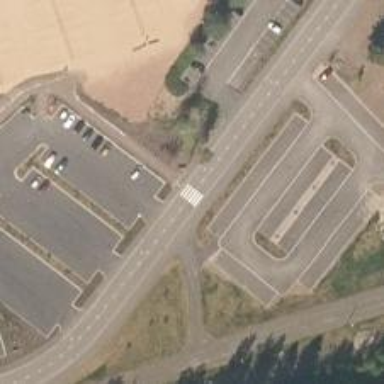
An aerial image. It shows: Footway with asphalt surface featuring zebra crossing with zebra markings.